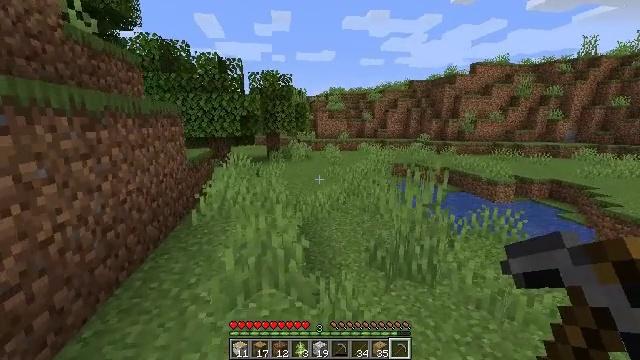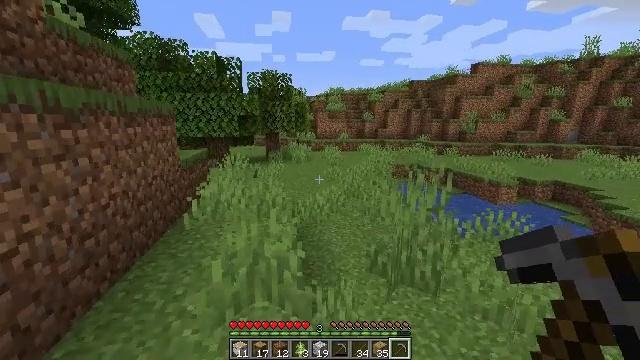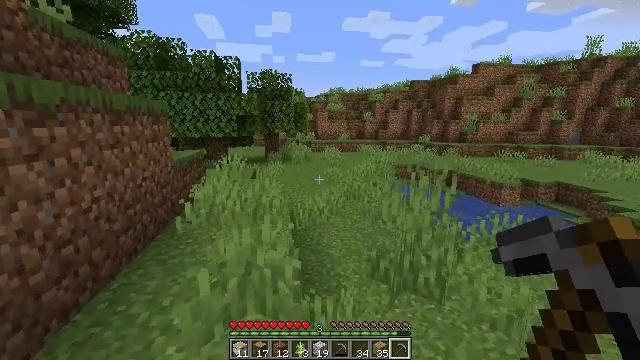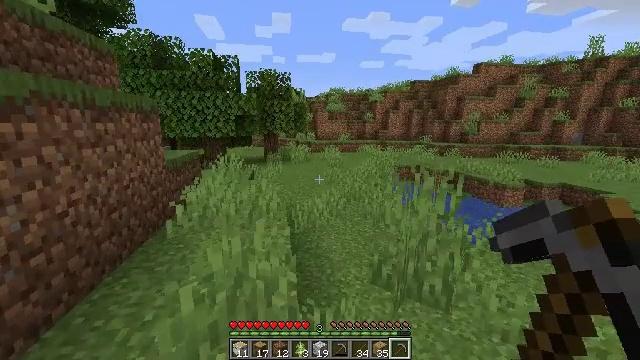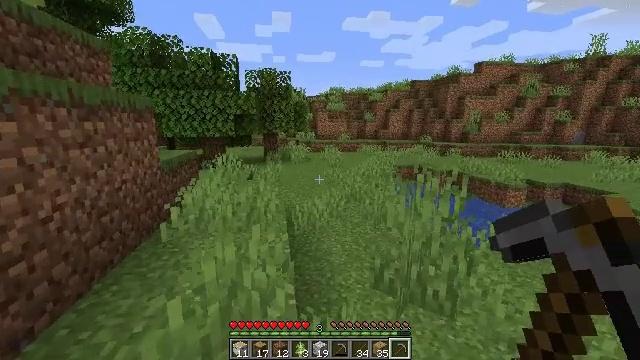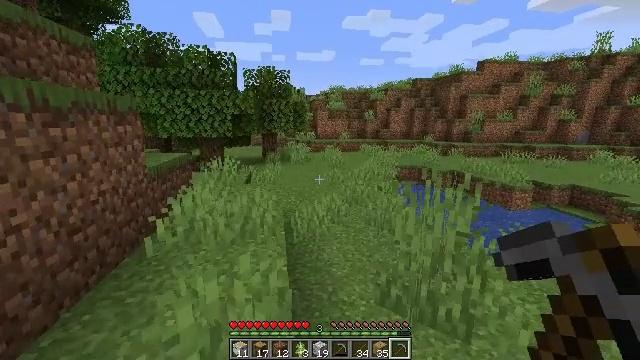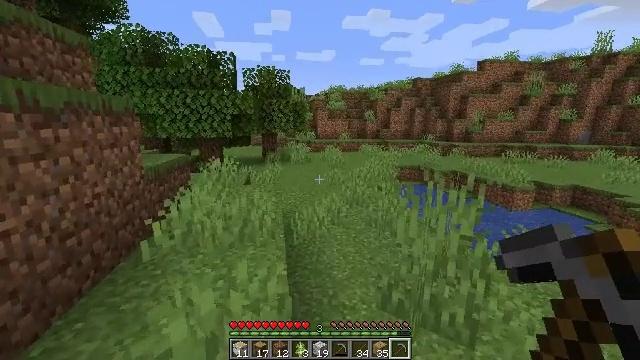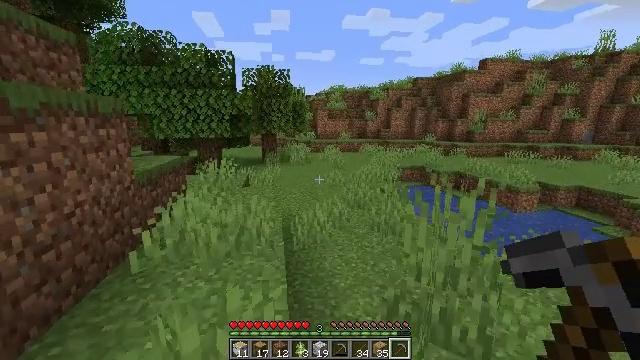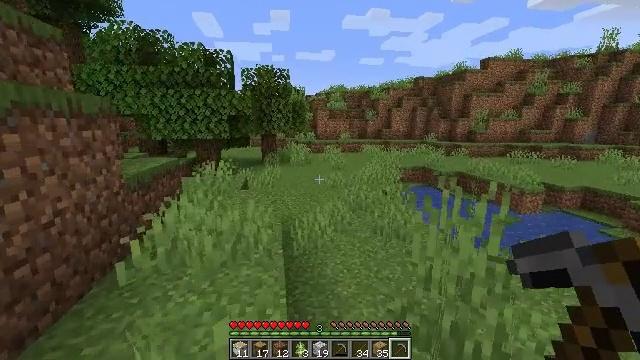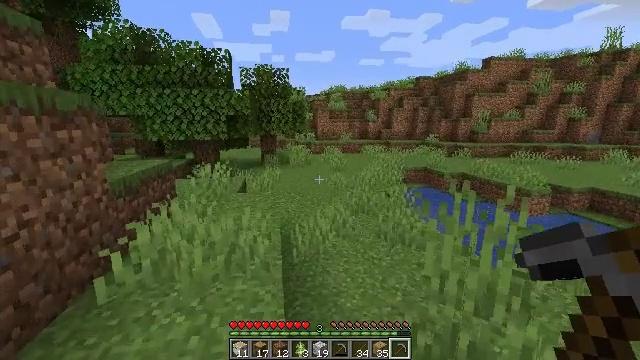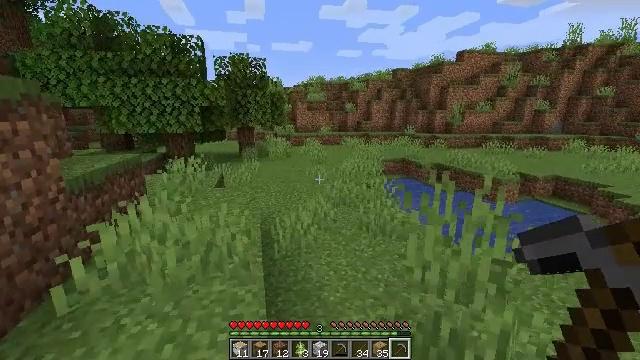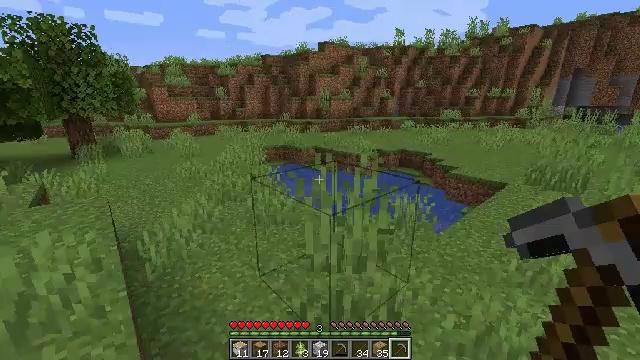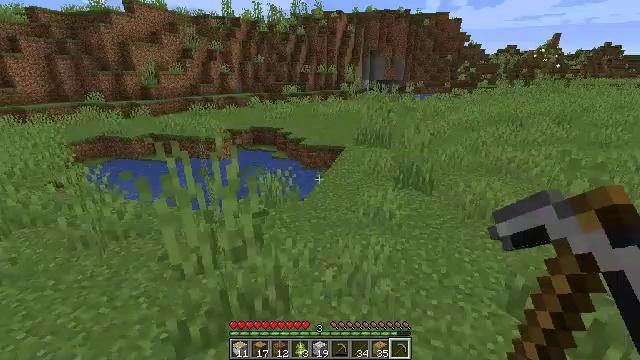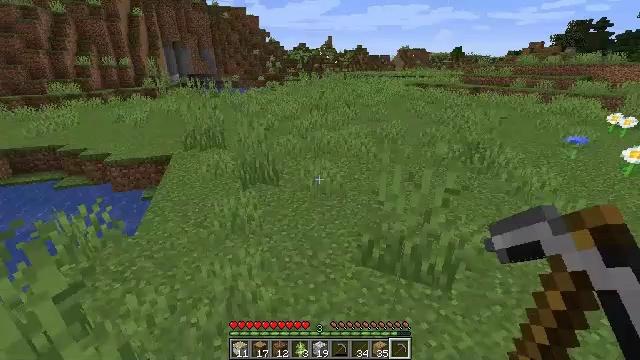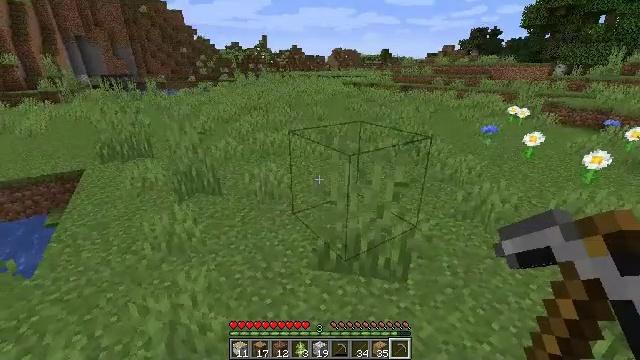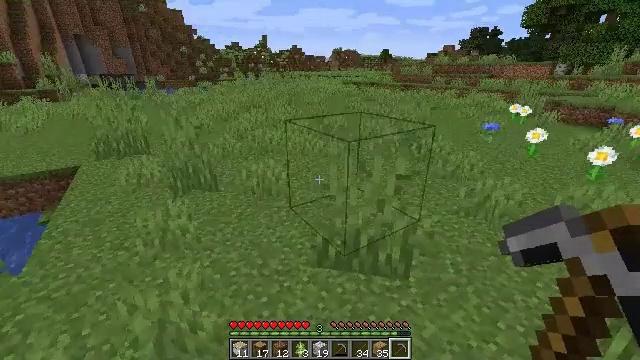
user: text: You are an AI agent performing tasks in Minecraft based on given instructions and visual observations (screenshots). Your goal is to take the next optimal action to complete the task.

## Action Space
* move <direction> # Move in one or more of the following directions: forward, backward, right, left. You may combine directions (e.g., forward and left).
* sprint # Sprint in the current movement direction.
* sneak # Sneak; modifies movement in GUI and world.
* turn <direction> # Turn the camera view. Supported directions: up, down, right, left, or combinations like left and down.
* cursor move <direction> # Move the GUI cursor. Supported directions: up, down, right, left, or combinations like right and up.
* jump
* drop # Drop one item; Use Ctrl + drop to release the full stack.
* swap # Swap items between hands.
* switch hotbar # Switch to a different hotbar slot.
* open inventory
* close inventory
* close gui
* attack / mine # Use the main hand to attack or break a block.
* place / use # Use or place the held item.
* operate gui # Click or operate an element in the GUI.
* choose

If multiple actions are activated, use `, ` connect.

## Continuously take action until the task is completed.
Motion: motion action
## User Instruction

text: Collect tall grass by breaking it.
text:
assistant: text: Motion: move forward
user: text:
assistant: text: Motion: move forward
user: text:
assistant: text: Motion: move forward
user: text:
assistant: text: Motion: move forward
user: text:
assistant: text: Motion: move forward
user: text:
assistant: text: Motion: move forward
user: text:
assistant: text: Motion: move forward
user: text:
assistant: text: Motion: move forward
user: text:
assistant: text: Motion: move forward
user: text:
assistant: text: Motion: move forward, turn right and down
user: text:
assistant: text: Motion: move forward, turn right and down
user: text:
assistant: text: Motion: move forward, turn right and down
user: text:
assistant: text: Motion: move forward, turn right and down
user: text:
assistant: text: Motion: move forward and move right, turn right
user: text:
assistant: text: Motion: move forward and move right
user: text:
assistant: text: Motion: move forward and move right, turn left and up
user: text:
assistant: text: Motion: move forward and move right, turn left and up
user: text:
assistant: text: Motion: move forward and move right, turn left and up
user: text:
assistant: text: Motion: move forward and move right
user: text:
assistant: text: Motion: move forward and move right
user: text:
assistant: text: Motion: move forward and move right
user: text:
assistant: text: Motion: move forward and move right
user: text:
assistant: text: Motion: move forward and move right
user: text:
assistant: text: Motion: move forward
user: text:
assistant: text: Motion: move forward
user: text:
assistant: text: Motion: move forward
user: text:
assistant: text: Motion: move forward
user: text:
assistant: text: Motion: move forward
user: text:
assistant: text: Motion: move forward
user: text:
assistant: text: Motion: move forward